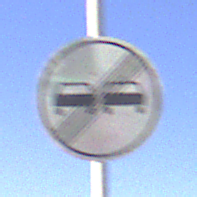
Verkehrszeichen: EndeUeberholverbot
Umgebung: Outdoor, Nature
Tageszeit: Midday
Wetter: Clear
Licht: Natural
Jahreszeit: NotSpecified
Kontrast: HighContrast